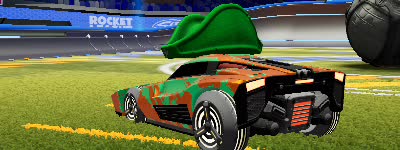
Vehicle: breakout